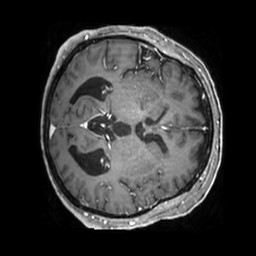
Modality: T1w
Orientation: axial
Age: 70
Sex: female
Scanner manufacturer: philips
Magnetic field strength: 3 T
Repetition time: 0.009895 s
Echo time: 0.004603 s